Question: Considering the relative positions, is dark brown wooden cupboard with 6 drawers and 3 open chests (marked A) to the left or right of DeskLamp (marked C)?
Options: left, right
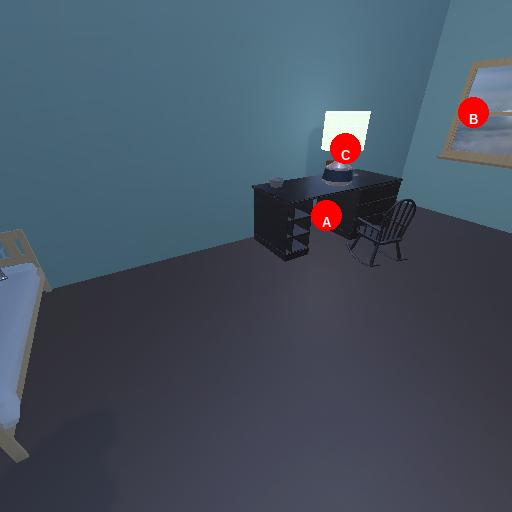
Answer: left